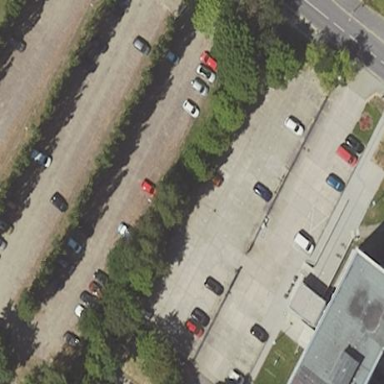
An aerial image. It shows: Road serving as parking aisle.